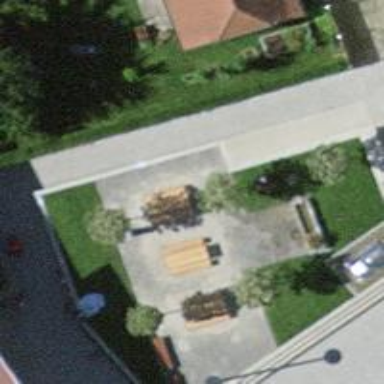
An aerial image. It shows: Picnic table located in leisure land area.